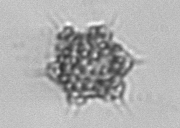
Label: Dictyocha